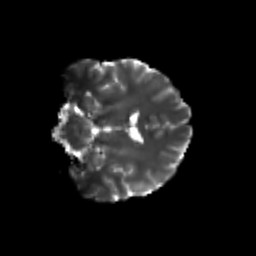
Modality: T2w
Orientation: coronal
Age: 21
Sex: male
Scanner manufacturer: siemens
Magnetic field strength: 3 T
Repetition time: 3.5 s
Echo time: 0.104 s